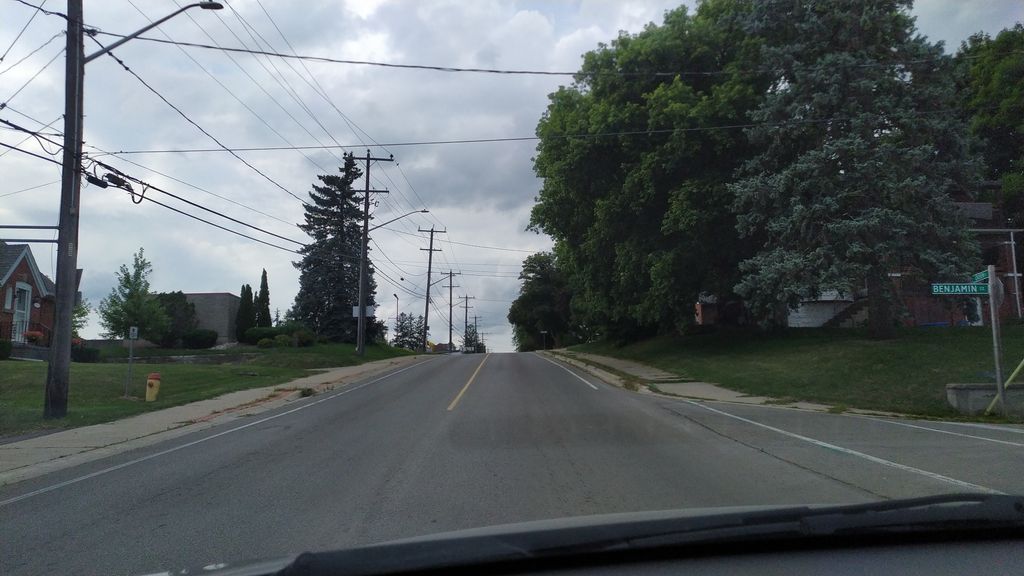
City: kitchener-waterloo